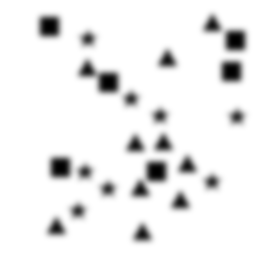
Squares: 6
Triangles: 10
Stars: 8
Total shapes: 24